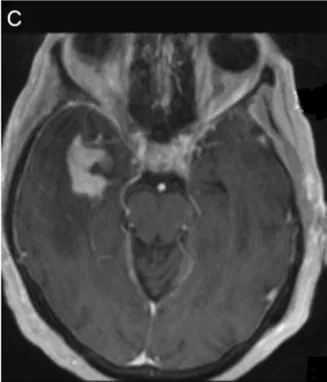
Three clinical cases. The second patient received 4 mg Dexamethasone 3 times a day for 10 days between the two MRIs (C, D). Despite the corticosteroid therapy there was no regression on the follow-up MRI and surgery was scheduled for the following day.
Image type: radiology (mri)